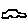
Label: car